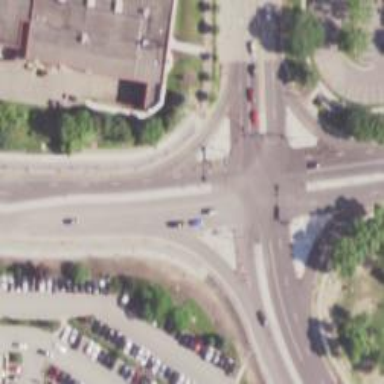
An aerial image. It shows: Marked crossing on asphalt cycleway road.